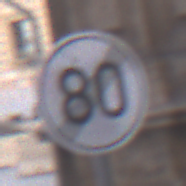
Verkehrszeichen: EndeGeschwindigkeit80
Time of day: SunriseSunset
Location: Outdoor (Urban)
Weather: PartlyCloudy
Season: NotSpecified
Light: Natural